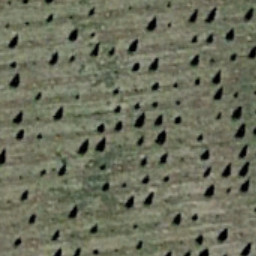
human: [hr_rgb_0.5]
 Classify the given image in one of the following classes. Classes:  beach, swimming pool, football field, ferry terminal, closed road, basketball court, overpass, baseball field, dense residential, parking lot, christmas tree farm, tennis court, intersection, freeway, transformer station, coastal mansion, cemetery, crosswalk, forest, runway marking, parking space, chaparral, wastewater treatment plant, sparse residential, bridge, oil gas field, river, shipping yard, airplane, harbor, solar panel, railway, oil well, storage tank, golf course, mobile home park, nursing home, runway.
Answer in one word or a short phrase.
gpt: christmas tree farm